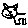
Label: cat